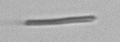
Label: fiber